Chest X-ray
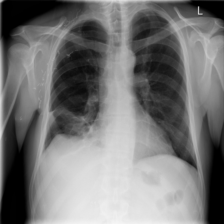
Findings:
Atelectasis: positive
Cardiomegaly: negative
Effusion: negative
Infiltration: negative
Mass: negative
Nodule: negative
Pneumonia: negative
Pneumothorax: negative
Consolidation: negative
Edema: negative
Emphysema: negative
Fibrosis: negative
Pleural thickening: negative
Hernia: negative